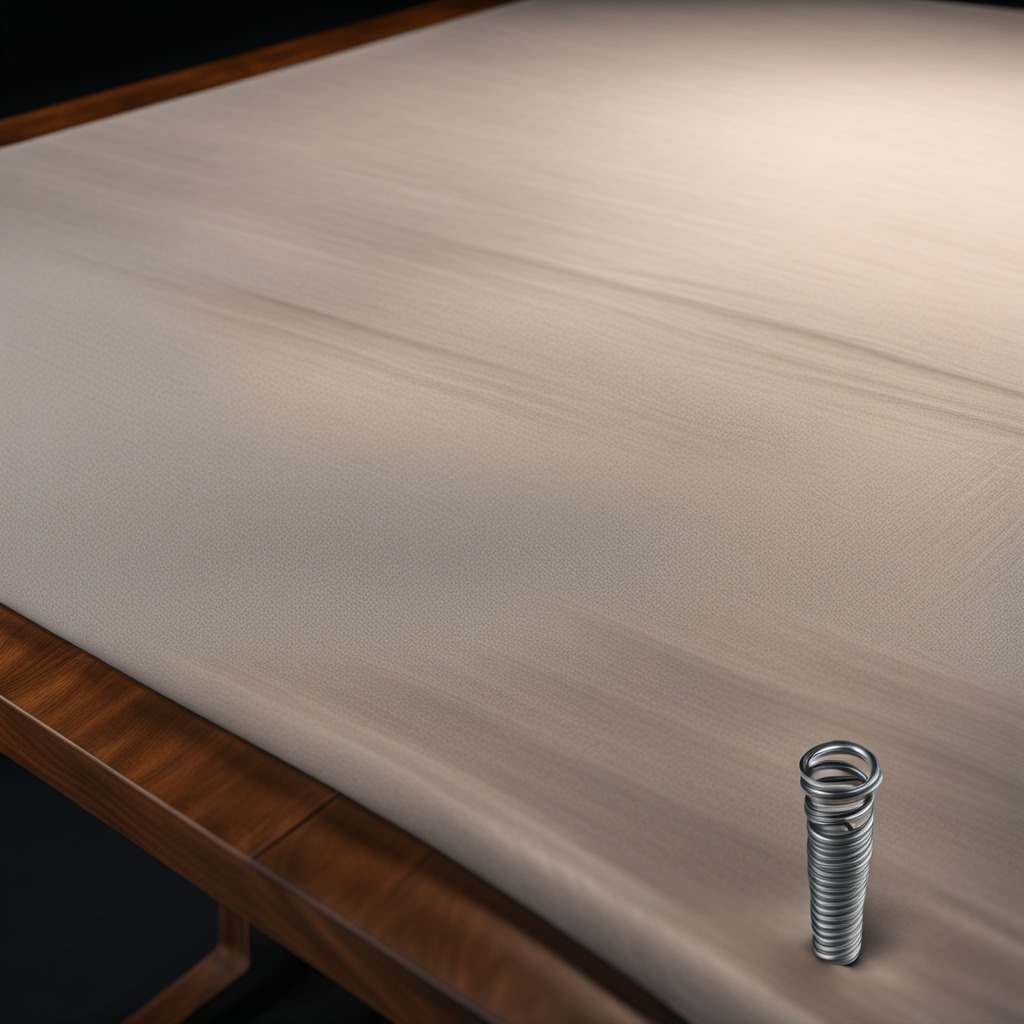
A coiled metal spring lies on the wooden table.